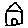
Label: house